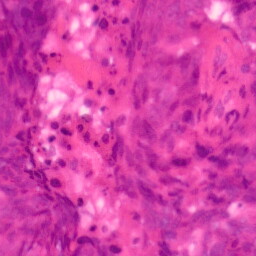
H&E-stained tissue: Colon